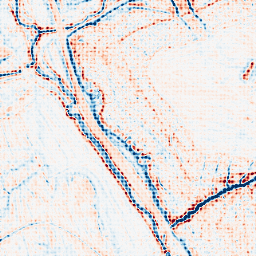
Category: multiscale
Decomposition family: dog_multiscale
Decomposition parameters: sigma_ratio: 1.4
n_scales: 4
base_sigma: 0.5
Upsampling method: sinc_blackman
Upsampling parameters: scale: 8
kernel_size: 8
Upsampling scale: 8